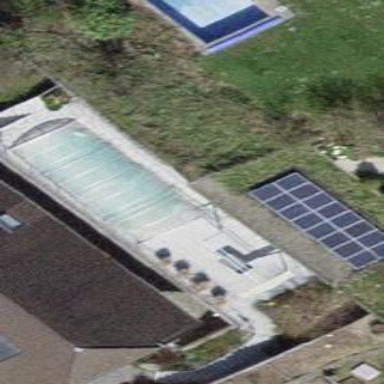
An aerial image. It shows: Swimming pool located in leisure land.